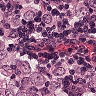
Metastatic tissue present: yes